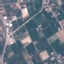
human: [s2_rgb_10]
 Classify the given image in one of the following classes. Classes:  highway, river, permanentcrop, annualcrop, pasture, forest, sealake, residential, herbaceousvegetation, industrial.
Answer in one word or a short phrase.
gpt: PermanentCrop